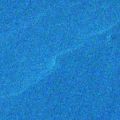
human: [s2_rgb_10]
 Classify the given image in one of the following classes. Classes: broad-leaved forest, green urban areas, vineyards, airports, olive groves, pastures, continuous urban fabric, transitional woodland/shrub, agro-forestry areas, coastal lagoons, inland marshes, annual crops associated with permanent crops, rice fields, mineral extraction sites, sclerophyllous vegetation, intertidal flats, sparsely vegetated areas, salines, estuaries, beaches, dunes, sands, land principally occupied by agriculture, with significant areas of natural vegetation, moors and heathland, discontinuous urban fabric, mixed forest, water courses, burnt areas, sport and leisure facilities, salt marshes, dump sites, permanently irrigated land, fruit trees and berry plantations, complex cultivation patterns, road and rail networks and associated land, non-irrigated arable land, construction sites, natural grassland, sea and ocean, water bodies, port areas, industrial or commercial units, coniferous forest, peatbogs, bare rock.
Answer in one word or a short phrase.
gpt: sea and ocean